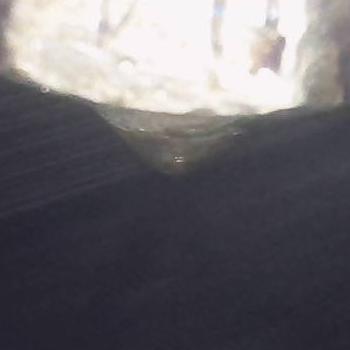
Flow rate: 42%